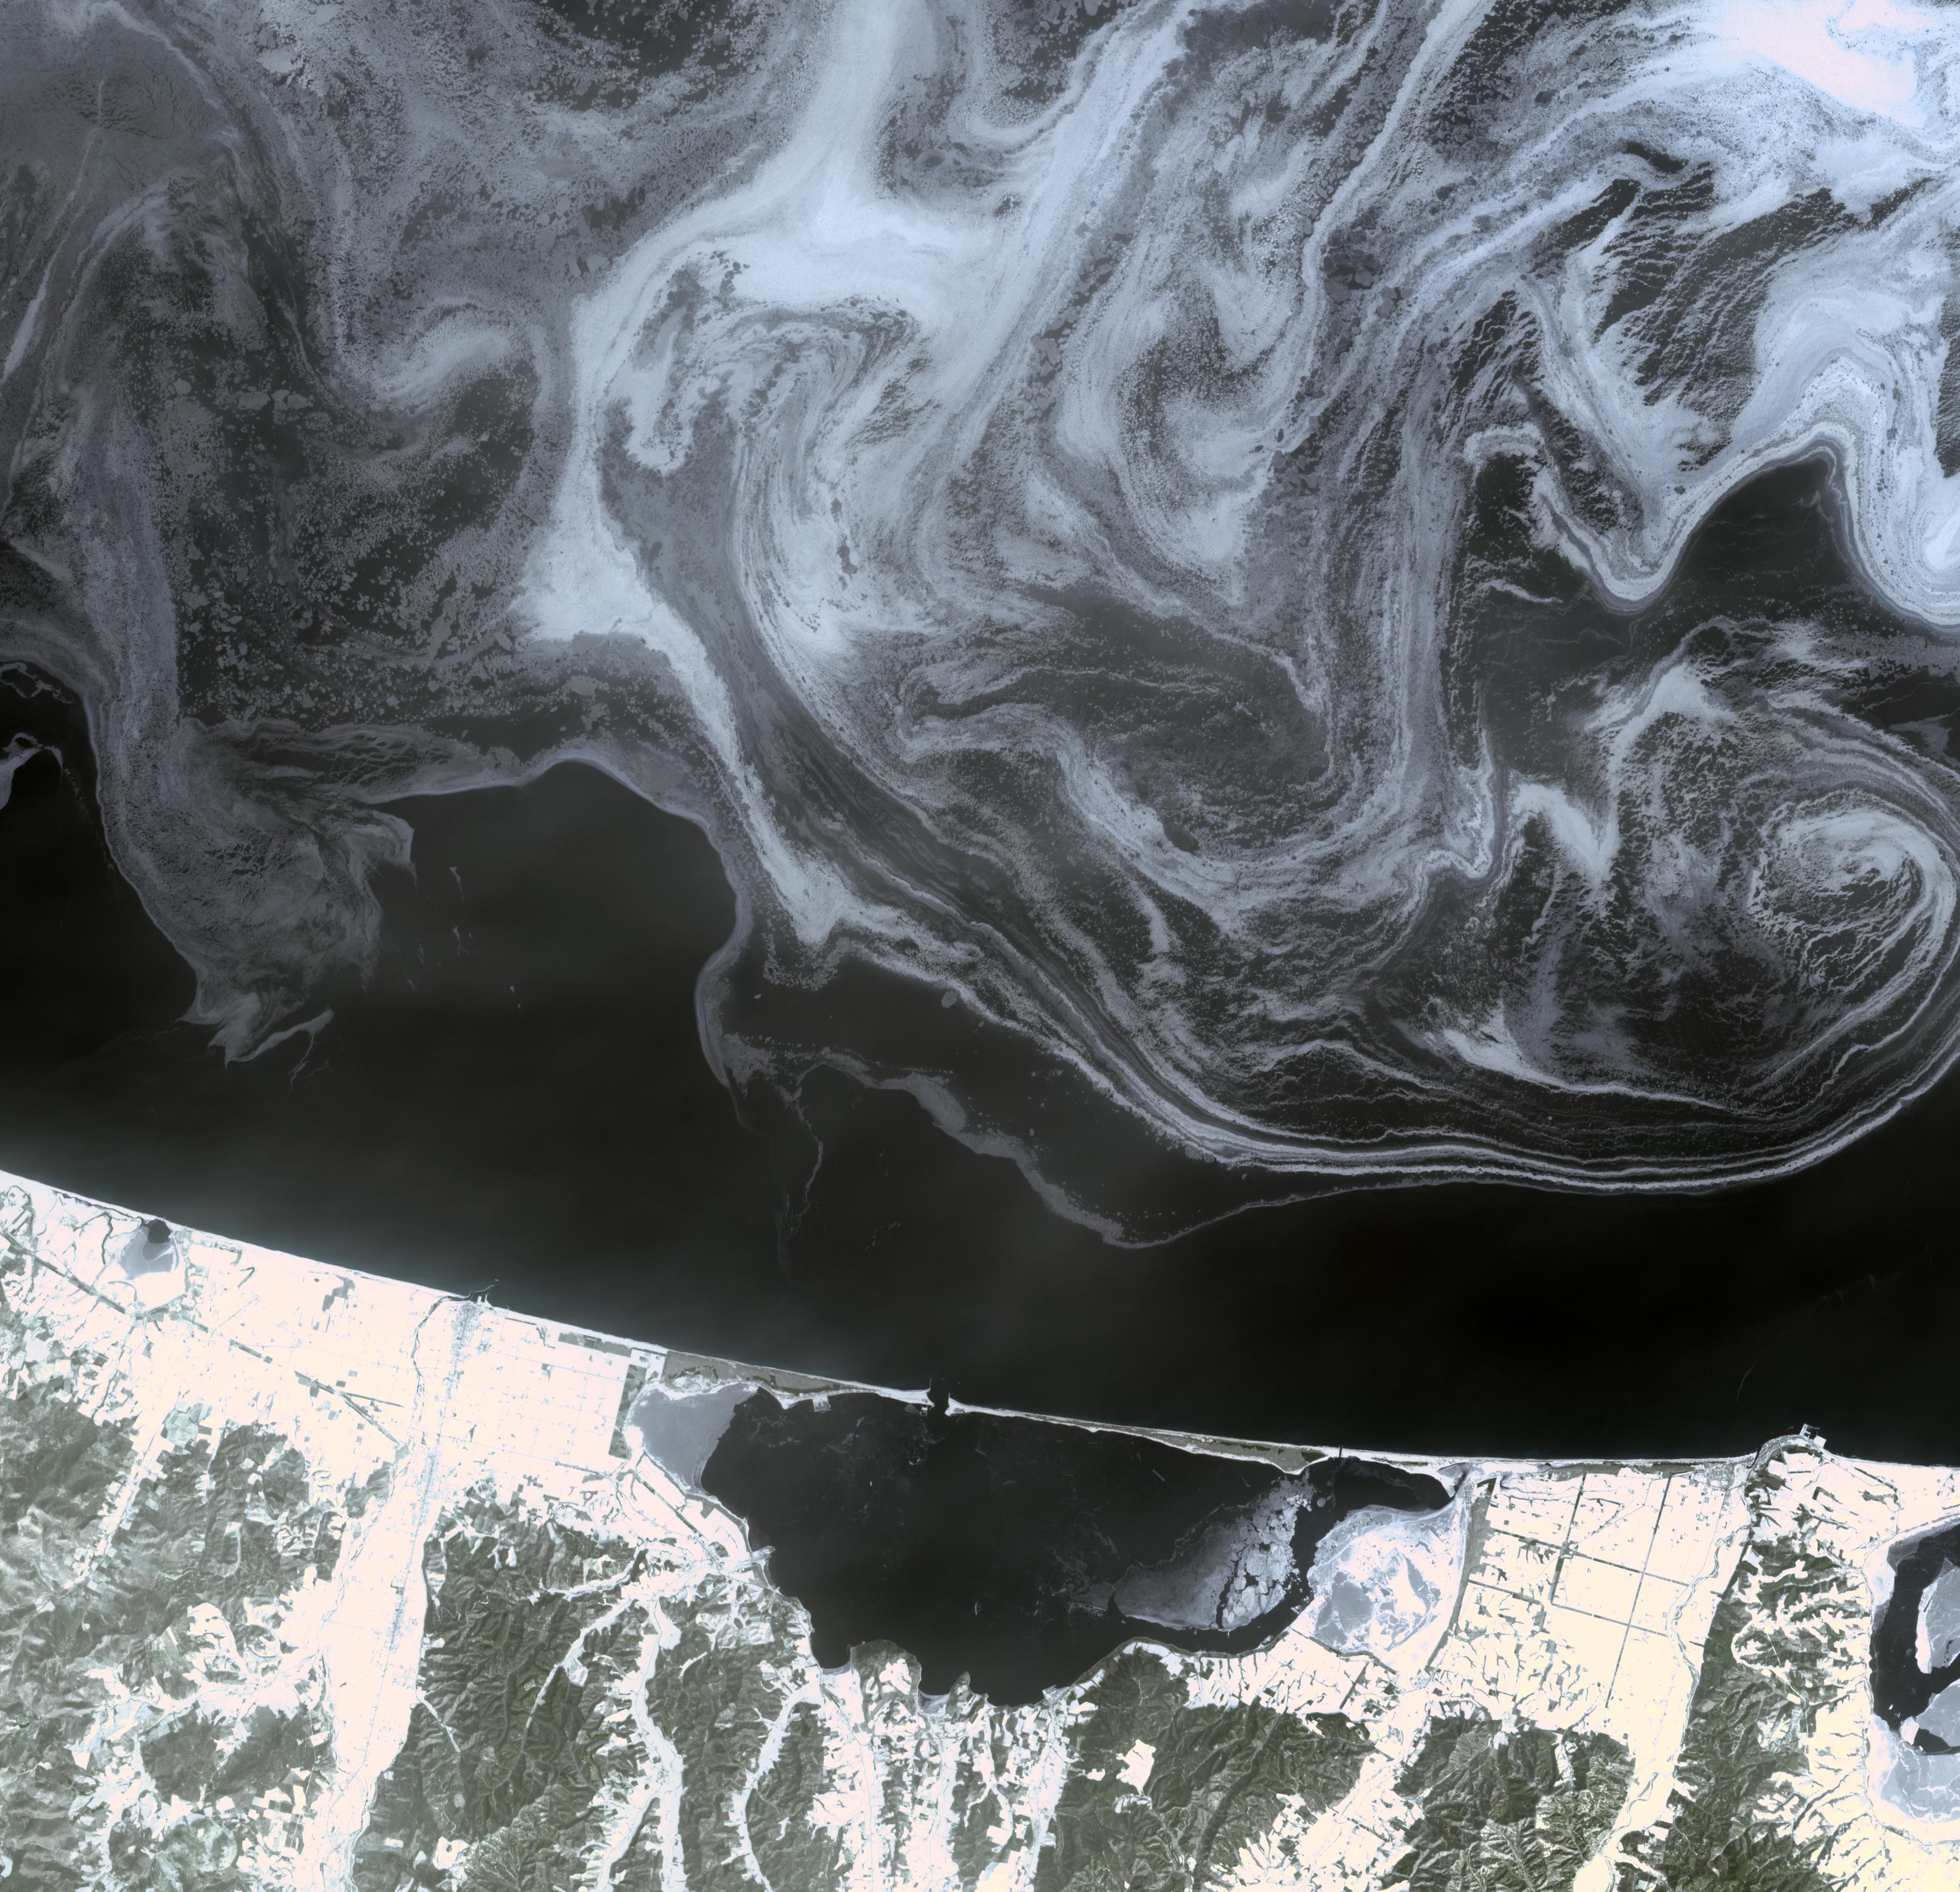
Hokkaido, Japan Earth, Terra